Field crop: tomato
Growth stage: 2
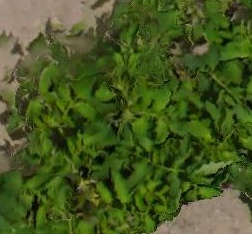
Species: tomato